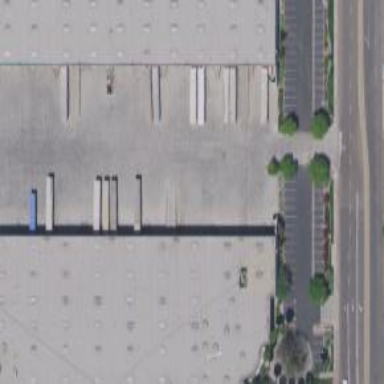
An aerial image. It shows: Industrial building.